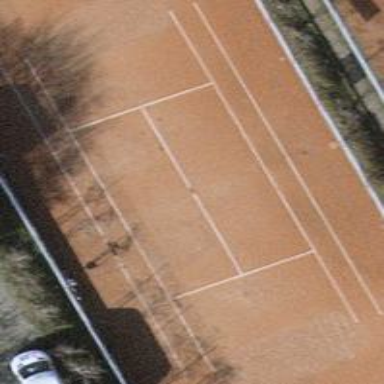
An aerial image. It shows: Tennis court in leisure pitch.